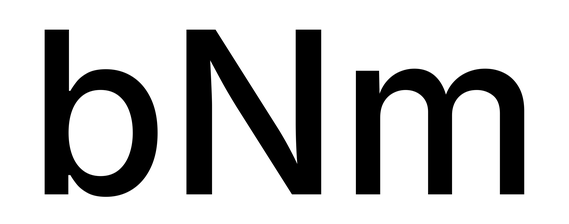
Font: Inter_Medium